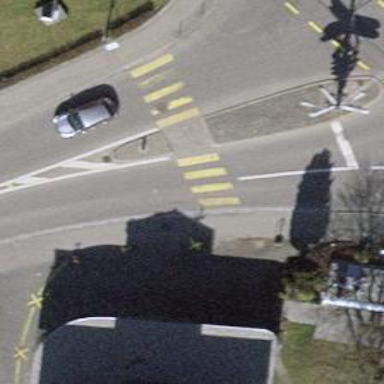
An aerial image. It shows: Zebra crossing with road island.